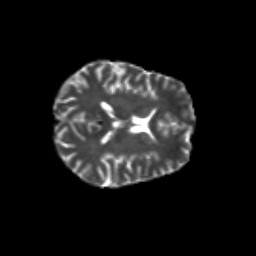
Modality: T2w
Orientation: axial
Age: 27
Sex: male
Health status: healthy
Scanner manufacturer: siemens
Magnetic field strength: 3 T
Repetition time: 10.8 s
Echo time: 0.082 s